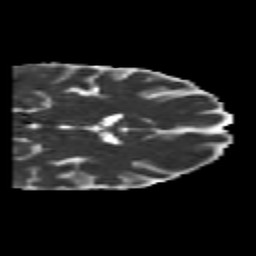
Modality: MD
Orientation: coronal
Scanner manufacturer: siemens
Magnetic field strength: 3 T
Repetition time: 6.8 s
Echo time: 0.093 s